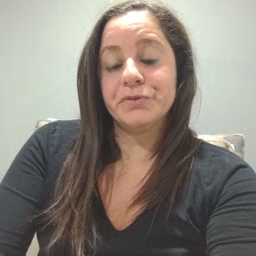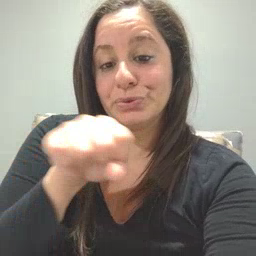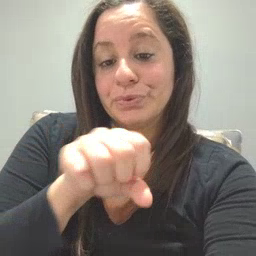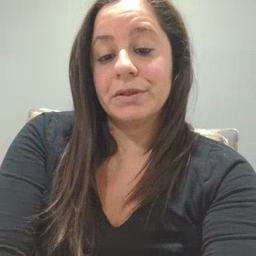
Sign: shoe